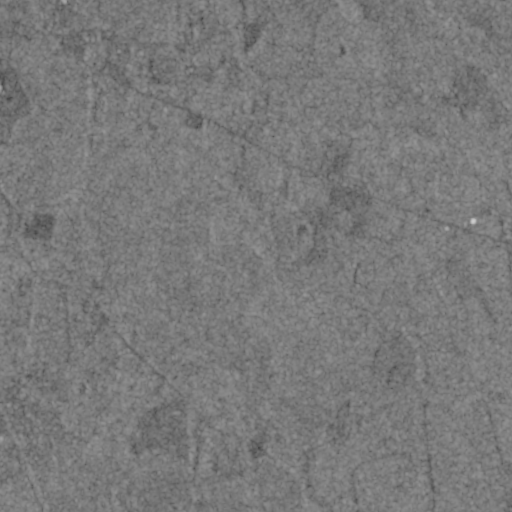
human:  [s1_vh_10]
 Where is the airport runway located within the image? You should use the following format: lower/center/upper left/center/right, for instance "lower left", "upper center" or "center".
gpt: The airport runway is located in the lower left of the image.
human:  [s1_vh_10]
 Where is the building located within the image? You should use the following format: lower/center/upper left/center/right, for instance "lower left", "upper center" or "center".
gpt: The building is located in the upper left of the image.
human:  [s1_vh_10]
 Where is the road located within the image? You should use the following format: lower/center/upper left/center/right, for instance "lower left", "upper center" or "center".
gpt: There is no road in the image.

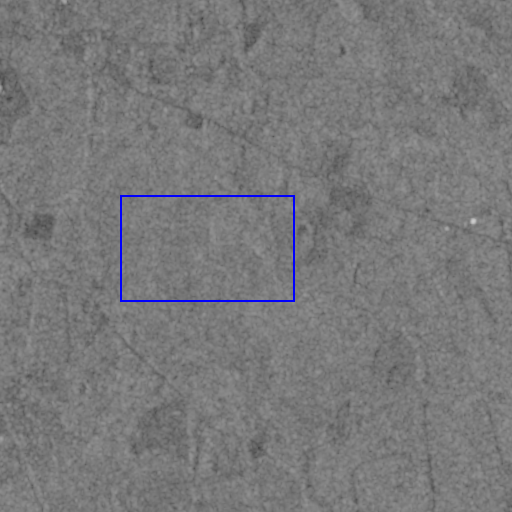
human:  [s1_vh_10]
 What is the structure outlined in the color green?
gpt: There is no green outline.
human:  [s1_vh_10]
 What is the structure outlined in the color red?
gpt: There is no structure outlined in red.